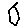
Label: hexagon